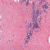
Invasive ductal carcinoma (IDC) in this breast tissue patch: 0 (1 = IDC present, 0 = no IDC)